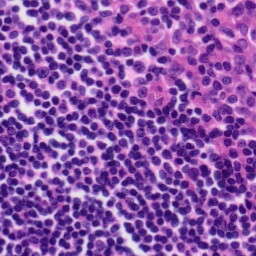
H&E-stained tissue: Tonsil